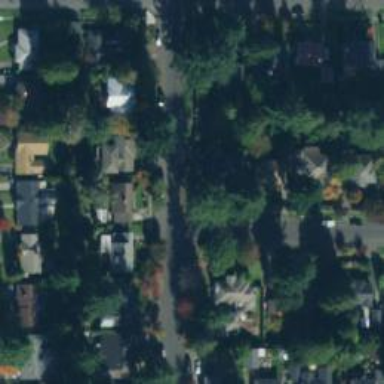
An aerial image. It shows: Residential road with separate sidewalk.